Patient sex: M
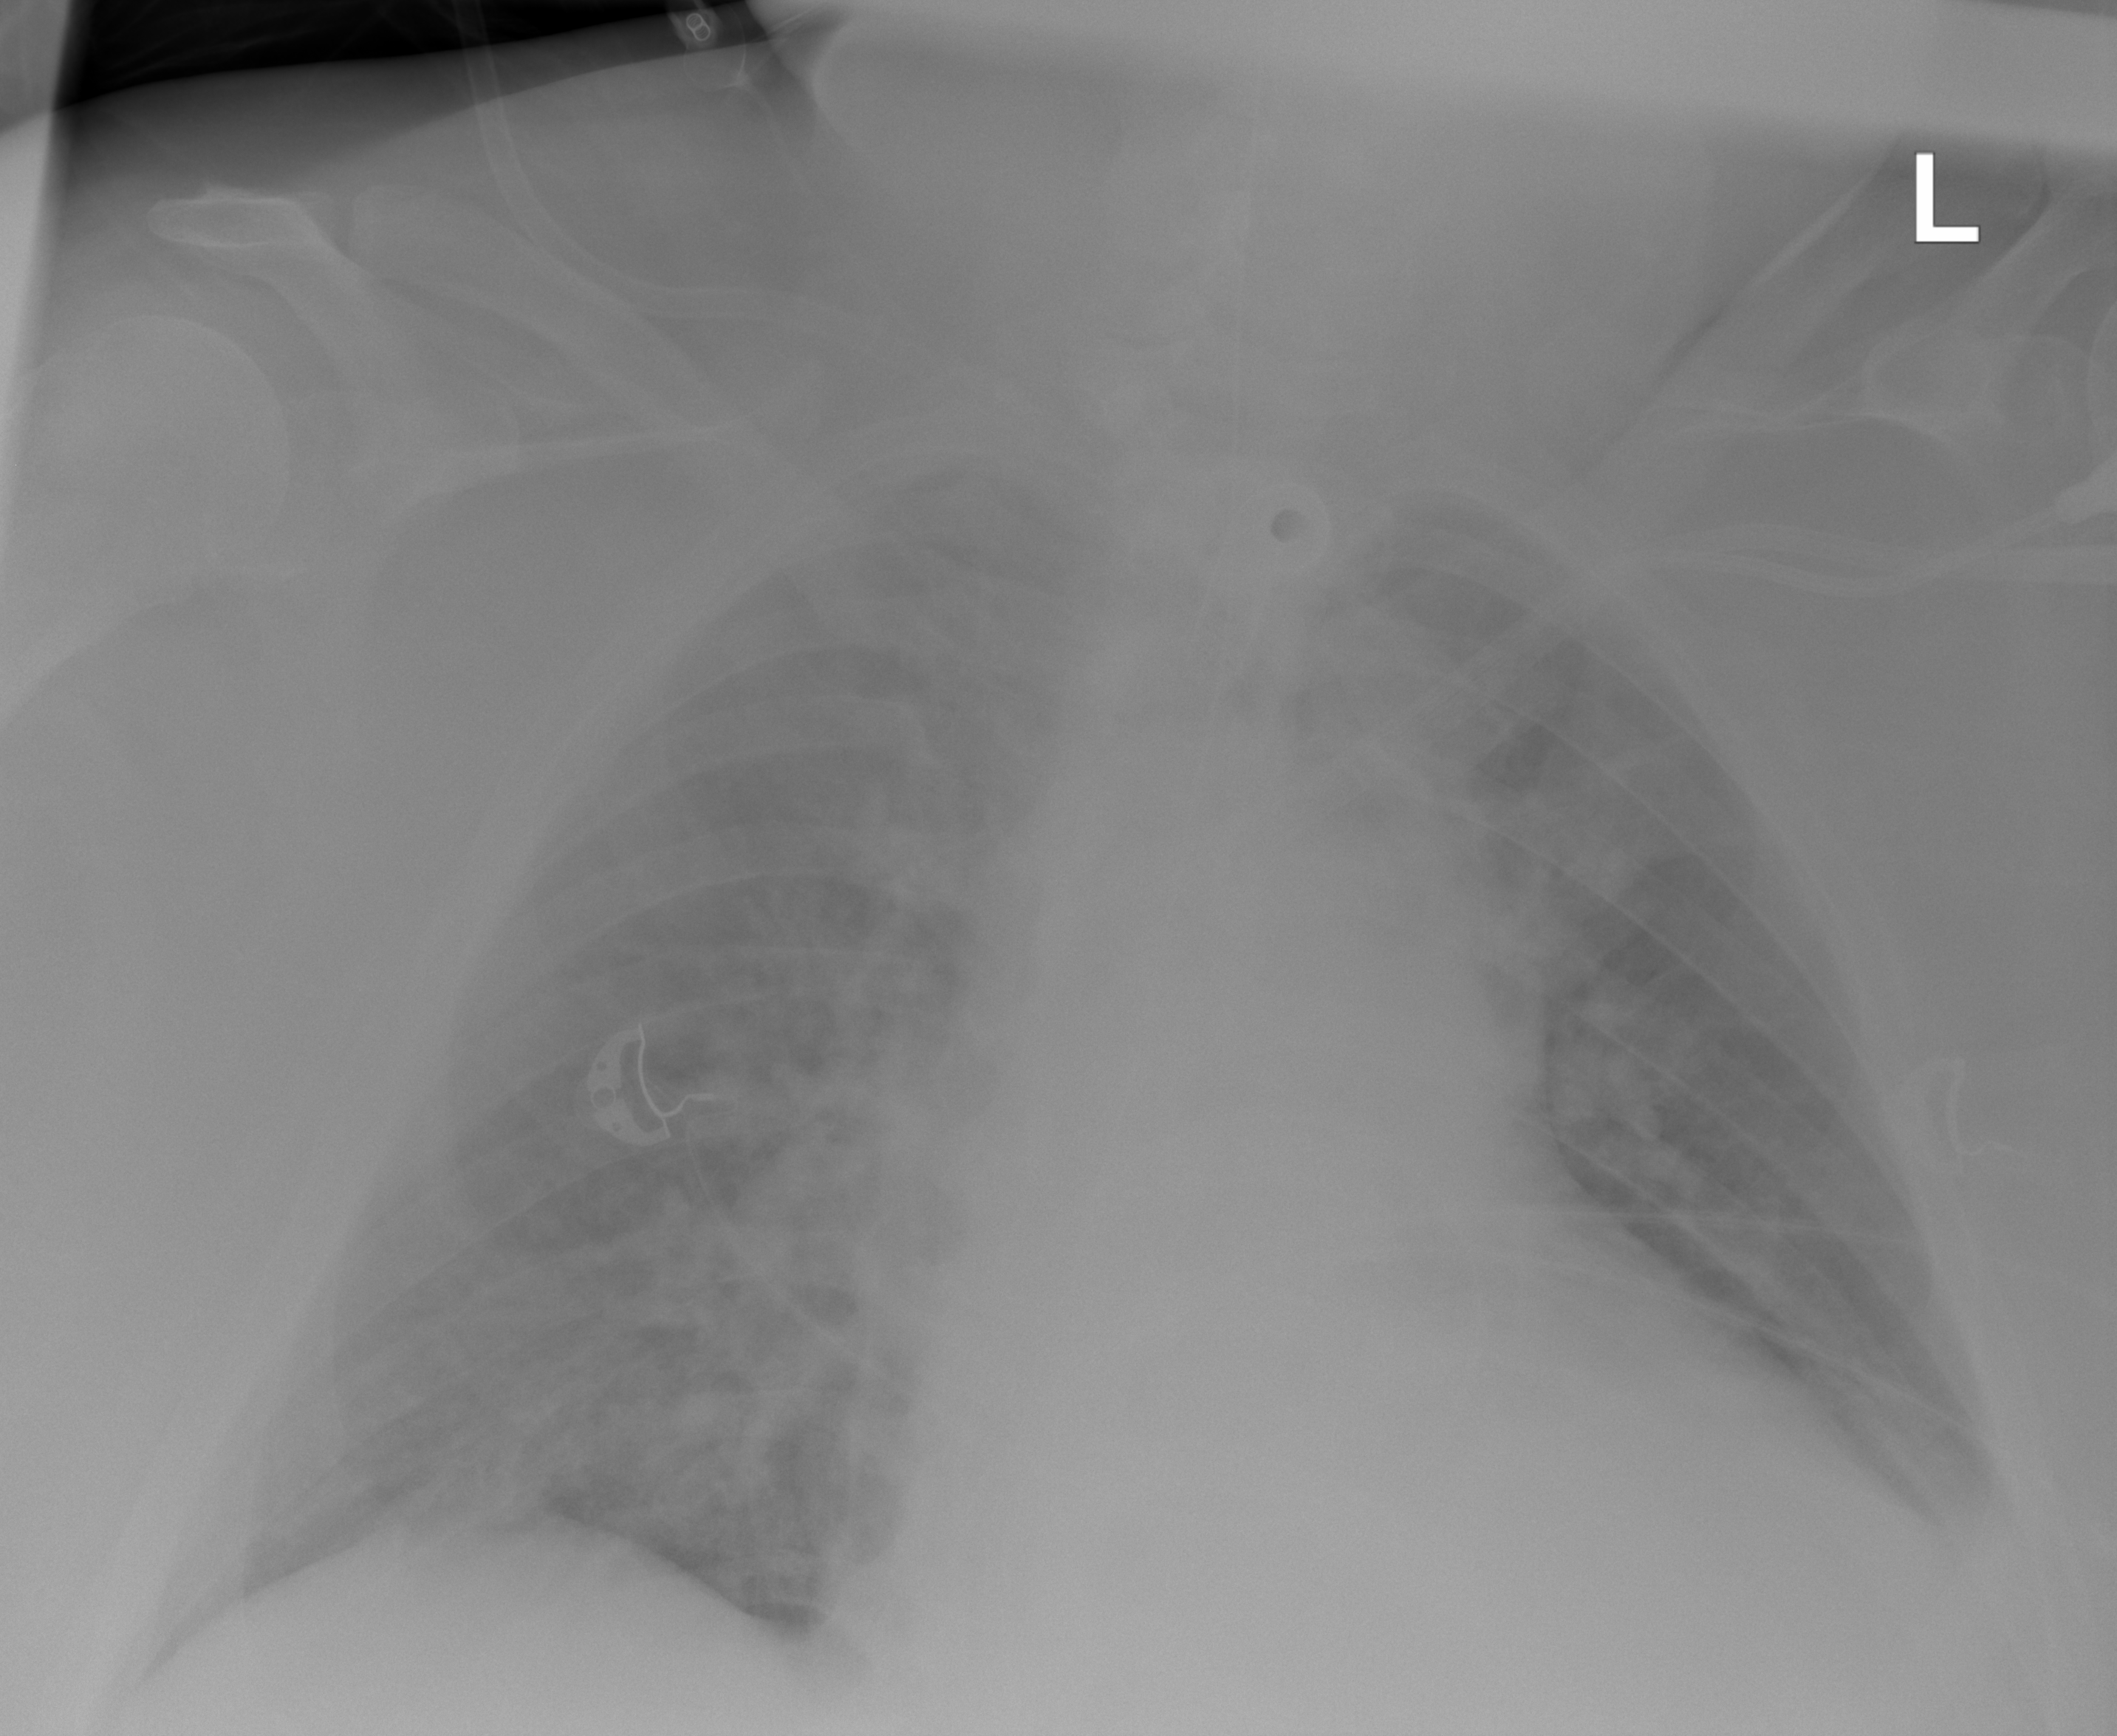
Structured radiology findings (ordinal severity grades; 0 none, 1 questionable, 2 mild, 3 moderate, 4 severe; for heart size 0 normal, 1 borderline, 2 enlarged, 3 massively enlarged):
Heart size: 2
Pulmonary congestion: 2
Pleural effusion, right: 0
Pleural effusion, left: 2
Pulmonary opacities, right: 2
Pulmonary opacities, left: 2
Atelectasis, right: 2
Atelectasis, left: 2